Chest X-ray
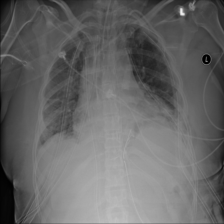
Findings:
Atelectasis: positive
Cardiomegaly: negative
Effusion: negative
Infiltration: positive
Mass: negative
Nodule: negative
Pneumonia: negative
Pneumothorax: negative
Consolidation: negative
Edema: negative
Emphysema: negative
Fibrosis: negative
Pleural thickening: negative
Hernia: negative